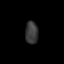
Tissue: lung
Cell type: Epithelial cells
Senescence score: 0.24
Nuclear area (px): 287
Mean DAPI intensity: 56.098